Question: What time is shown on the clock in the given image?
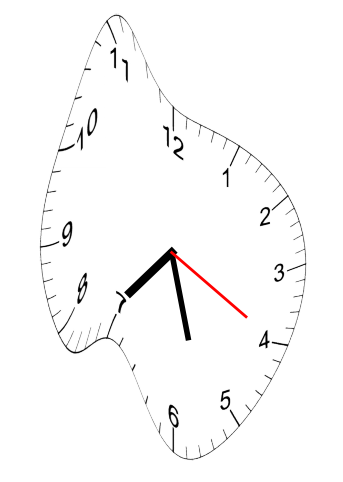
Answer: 07:27:20